Interaction volume radius: 10 \u00c5
Interaction volume height: 35 \u00c5
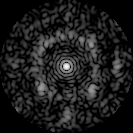
Disorder parameter: 0.6553